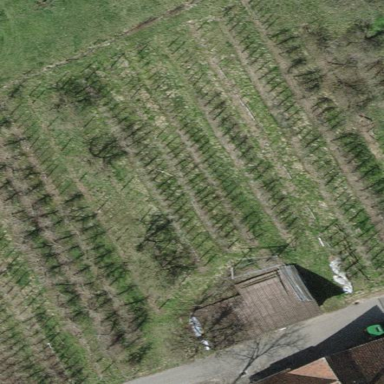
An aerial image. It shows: Orchard.